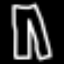
Label: pants